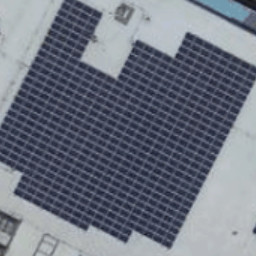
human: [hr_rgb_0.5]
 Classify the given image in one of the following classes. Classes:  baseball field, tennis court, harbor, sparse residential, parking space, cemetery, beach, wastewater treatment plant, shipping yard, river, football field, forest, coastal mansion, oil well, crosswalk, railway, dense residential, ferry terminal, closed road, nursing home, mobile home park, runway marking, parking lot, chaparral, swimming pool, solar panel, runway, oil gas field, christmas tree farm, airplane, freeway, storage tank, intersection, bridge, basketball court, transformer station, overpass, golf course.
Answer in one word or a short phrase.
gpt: solar panel